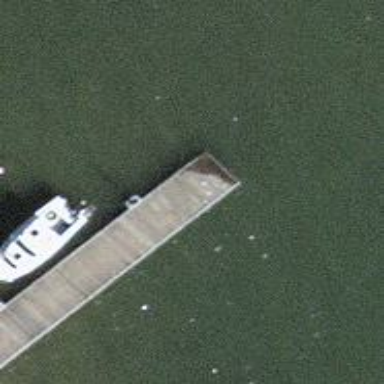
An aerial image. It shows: Man-made pier.